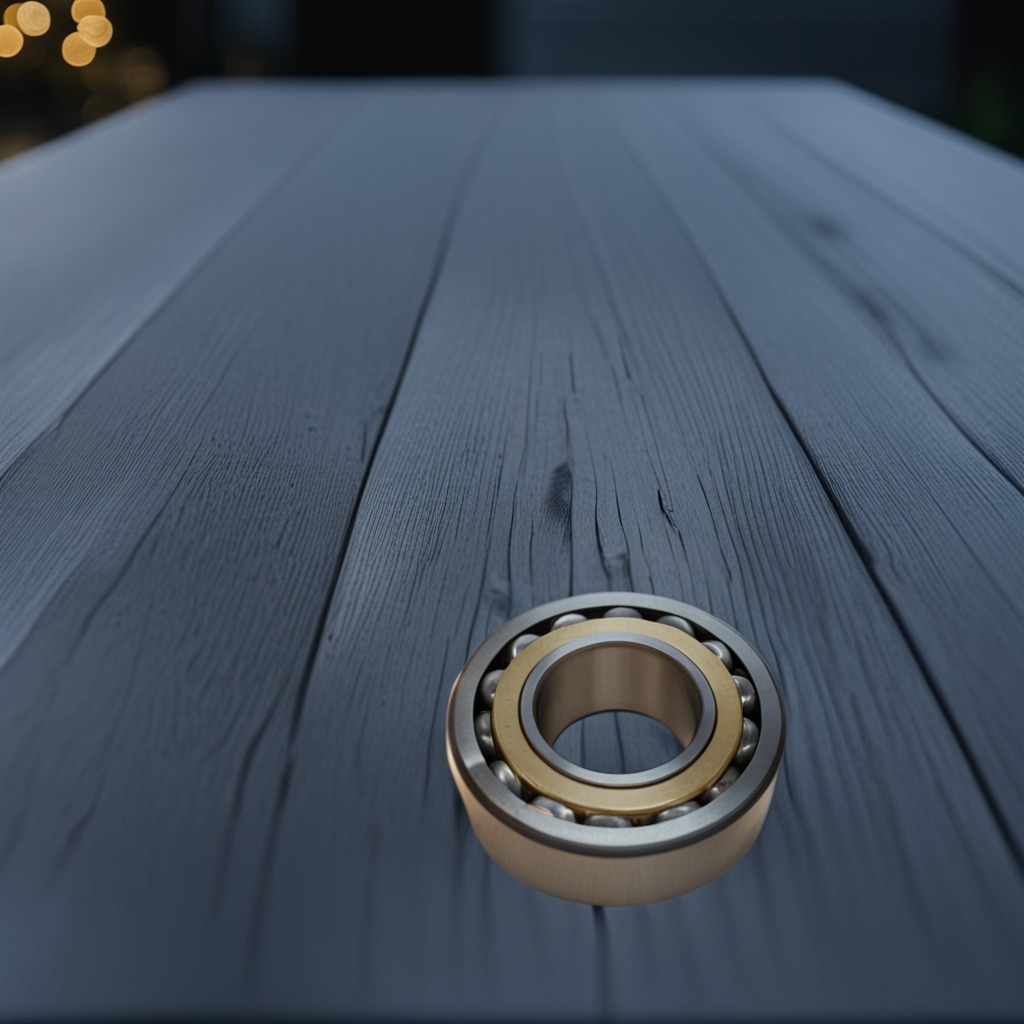
A metal ball bearing is lying on the old table.